Question: I have customer details , have lastname column ,
Some of records contain white space in the name front and back ,
i want to do the alphabetical order , but not working properly,
plz chk this screen shot , i cant able to guess wha tis the exact reason ,

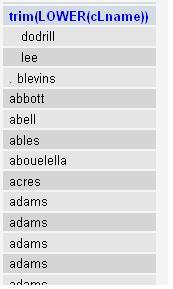
Answer: 'space' is considered as character, then it will taken into account when you sort the data.
you might want to 'trim()' data before inserting into database.